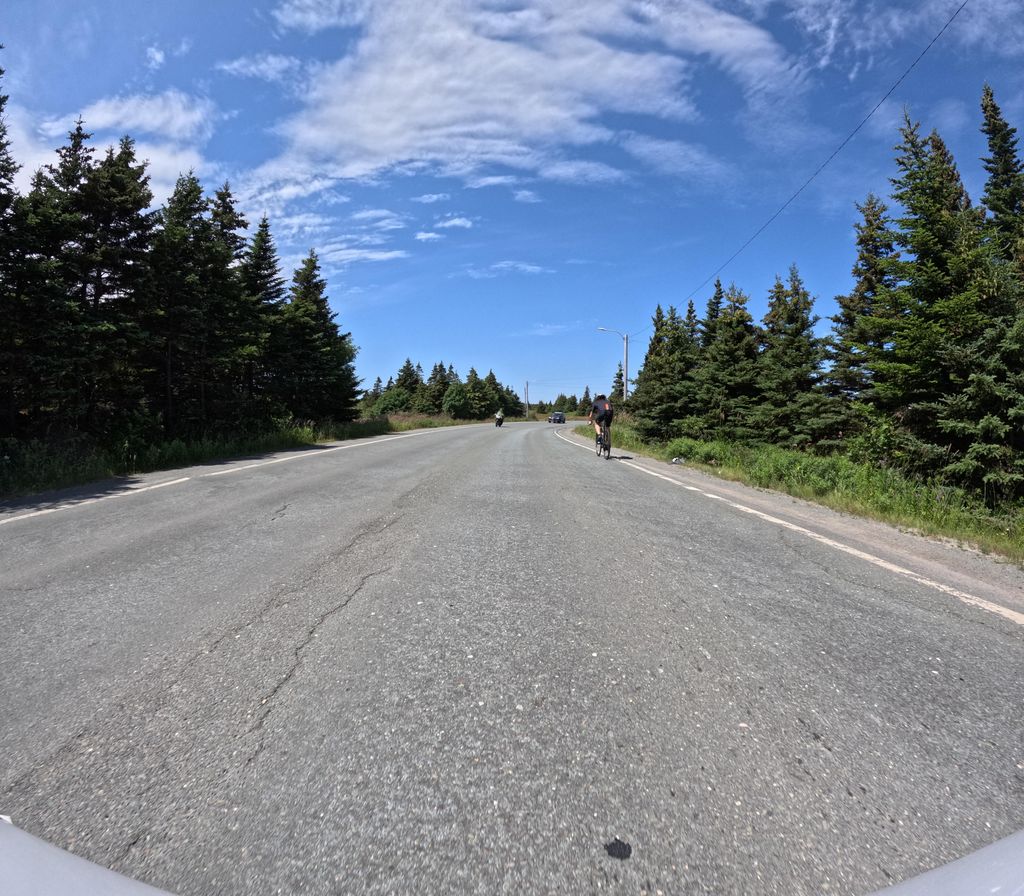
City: st_johns